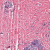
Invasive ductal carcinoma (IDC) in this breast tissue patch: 0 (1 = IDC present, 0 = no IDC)